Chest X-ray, PA view. Patient: 74 years old, sex M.
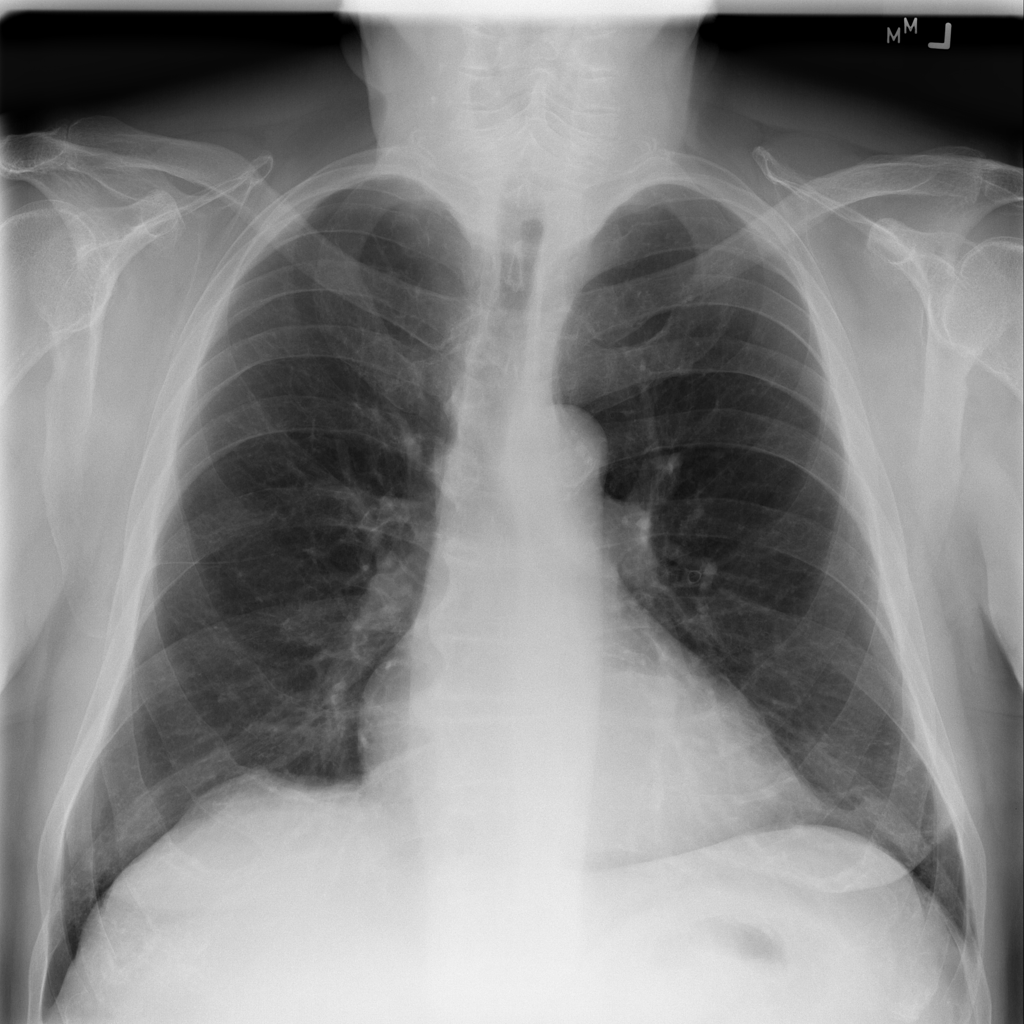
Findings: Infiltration